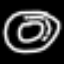
Label: donut